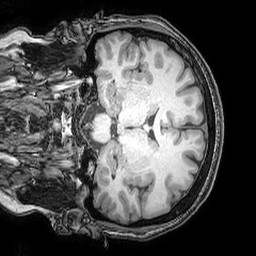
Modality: T1w
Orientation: coronal
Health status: ill
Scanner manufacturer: philips
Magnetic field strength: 3 T
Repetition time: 0.007 s
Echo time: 0.0035 s